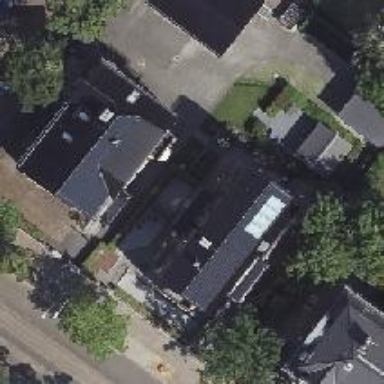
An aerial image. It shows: Detached building with gambrel roof.